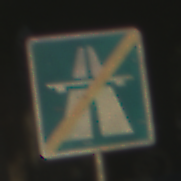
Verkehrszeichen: EndeAutbahn
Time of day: SunriseSunset
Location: Outdoor (Suburban)
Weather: Clear
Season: NotSpecified
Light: Natural